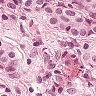
Metastatic tissue present: yes